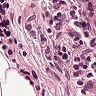
Metastatic tissue present: no